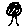
Label: tree